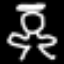
Label: angel